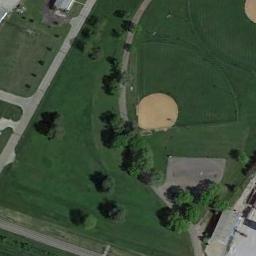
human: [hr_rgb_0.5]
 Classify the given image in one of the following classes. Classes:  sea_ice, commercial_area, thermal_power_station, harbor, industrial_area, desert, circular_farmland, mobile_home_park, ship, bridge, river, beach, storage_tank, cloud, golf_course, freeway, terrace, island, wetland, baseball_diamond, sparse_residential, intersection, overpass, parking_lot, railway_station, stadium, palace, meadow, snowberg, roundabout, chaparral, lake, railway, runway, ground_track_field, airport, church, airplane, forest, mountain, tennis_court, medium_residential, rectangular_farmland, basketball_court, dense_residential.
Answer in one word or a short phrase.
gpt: baseball_diamond